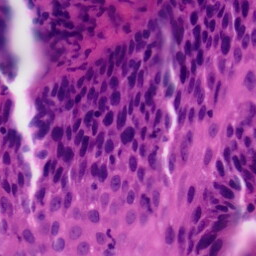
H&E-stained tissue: Tonsil